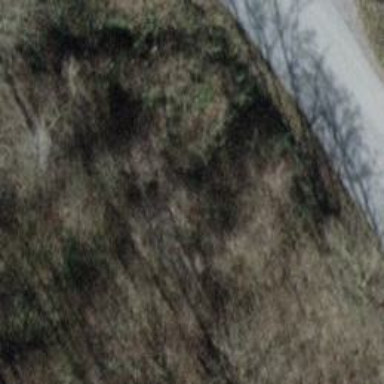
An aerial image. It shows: Dirt track road with grade2 tracktype.